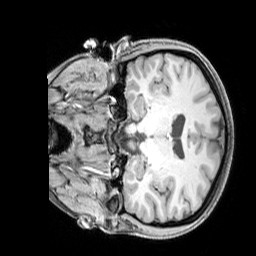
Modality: T1w
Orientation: coronal
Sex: female
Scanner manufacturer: siemens
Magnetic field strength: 3 T
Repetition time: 2.3 s
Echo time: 0.00226 s